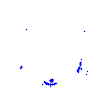
Particle: pion